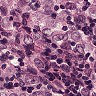
Metastatic tissue present: yes